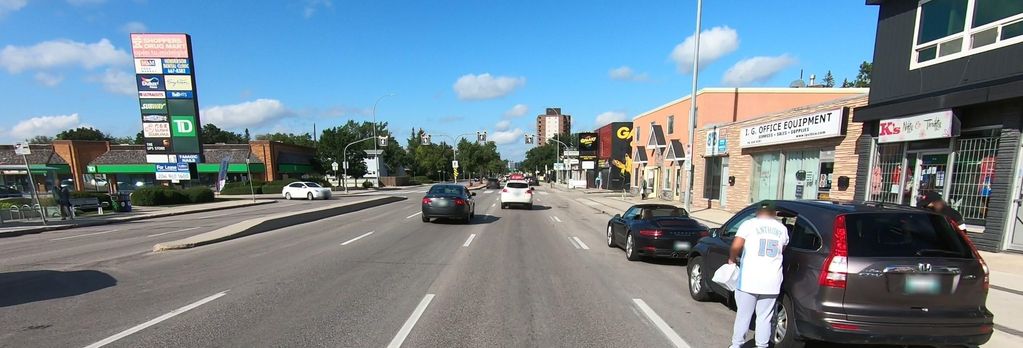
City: winnipeg